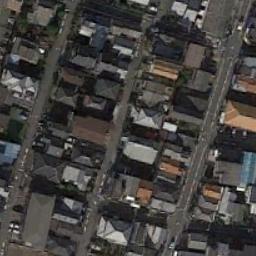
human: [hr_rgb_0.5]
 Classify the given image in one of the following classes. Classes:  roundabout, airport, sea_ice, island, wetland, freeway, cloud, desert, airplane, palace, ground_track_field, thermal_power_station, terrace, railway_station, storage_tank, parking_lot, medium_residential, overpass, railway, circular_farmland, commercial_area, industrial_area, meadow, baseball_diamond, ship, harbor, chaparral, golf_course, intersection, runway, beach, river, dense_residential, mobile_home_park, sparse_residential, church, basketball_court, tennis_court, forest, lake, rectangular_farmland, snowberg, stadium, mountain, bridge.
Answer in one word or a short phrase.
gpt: dense_residential